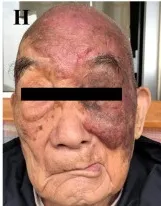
Effect of anlotinib on scalp and facial lesion changes over a course of 10 months treatment. Left side lateral view, and ,right side frontal view.
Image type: medical_photograph (skin_photograph)